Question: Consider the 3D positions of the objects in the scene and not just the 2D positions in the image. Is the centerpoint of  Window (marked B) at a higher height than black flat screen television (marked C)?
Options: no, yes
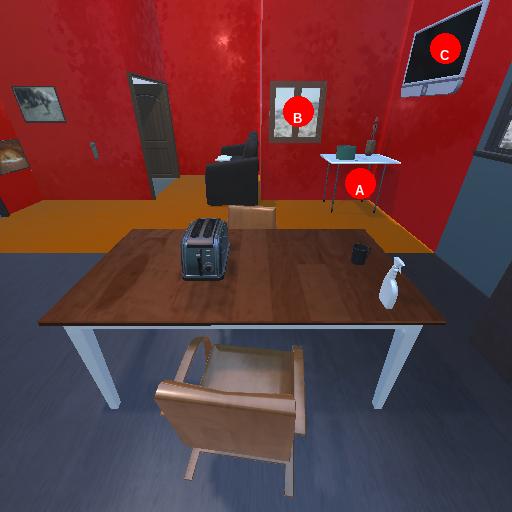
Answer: no